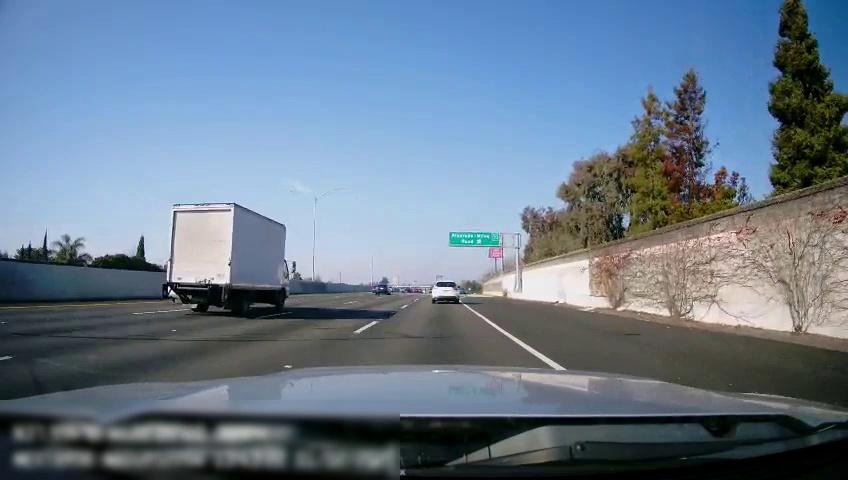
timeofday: Day
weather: Sunny
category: Drivable Space
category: Vehicles | SUV
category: Vehicles | Car
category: Vehicles | Car
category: Vehicles | Truck
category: Lanes | Current Lane
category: Lanes | Alternate Lane
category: Lanes | Alternate Lane
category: Lanes | Alternate Lane
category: Lanes | Current Lane
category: Traffic | Signs